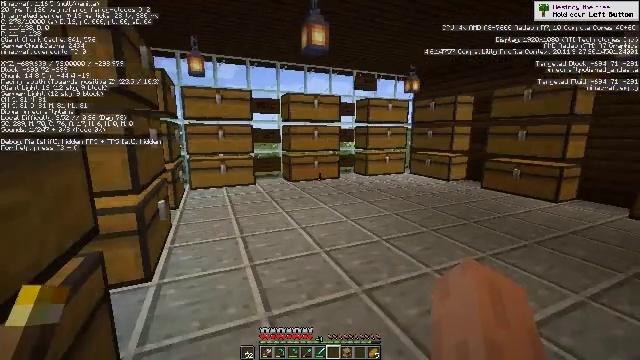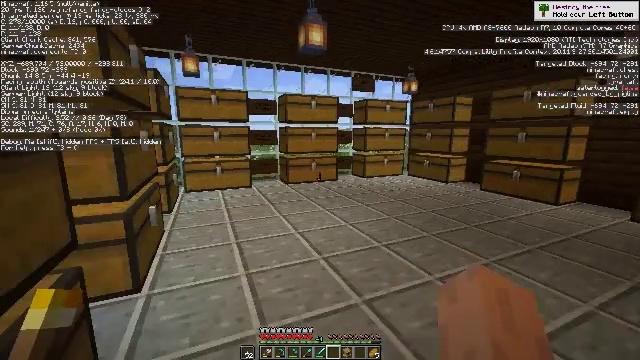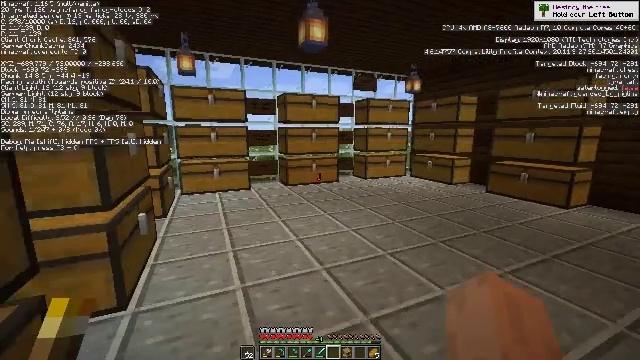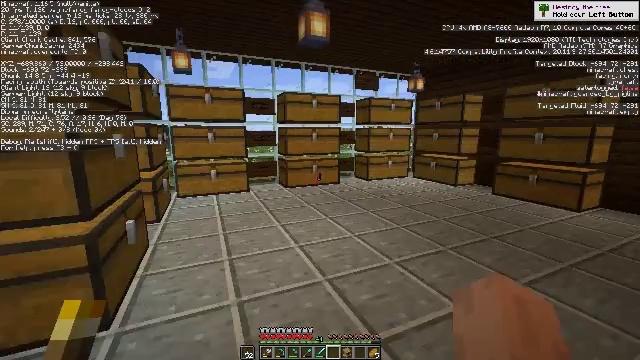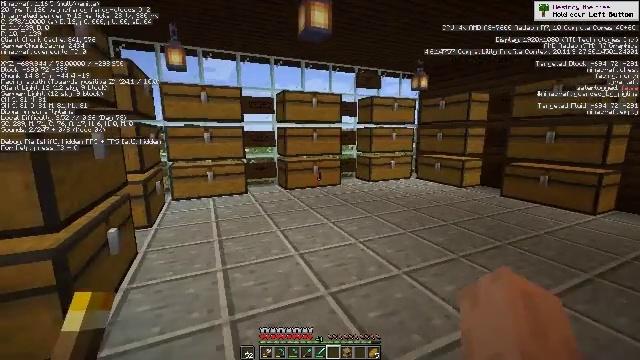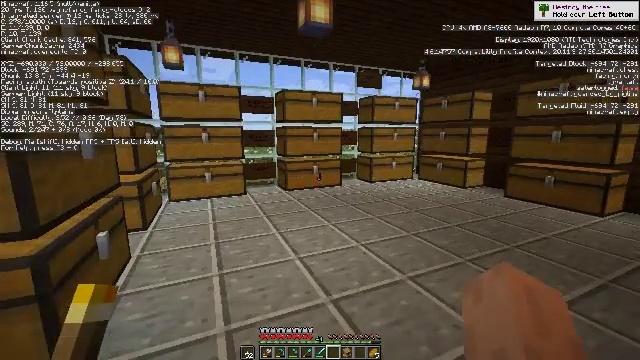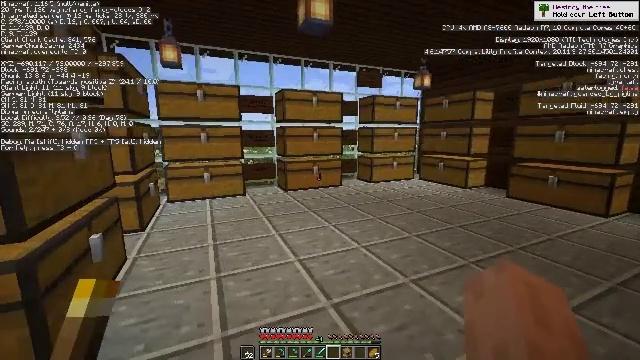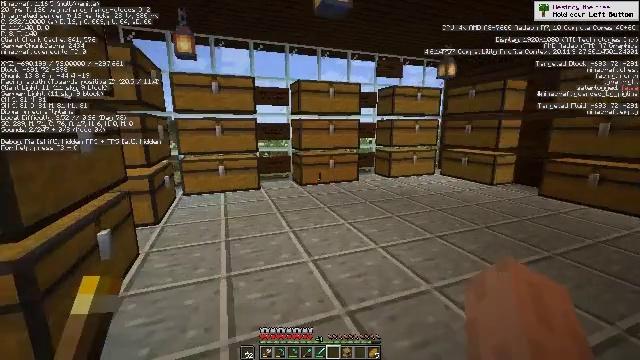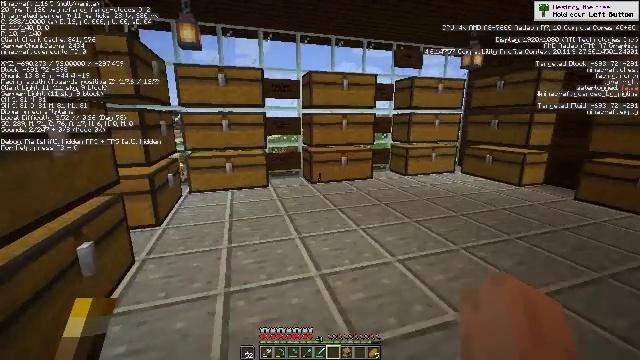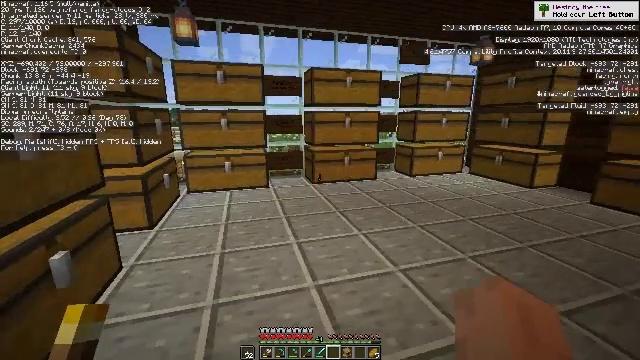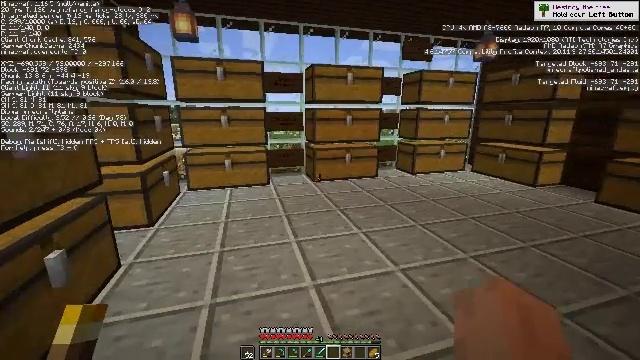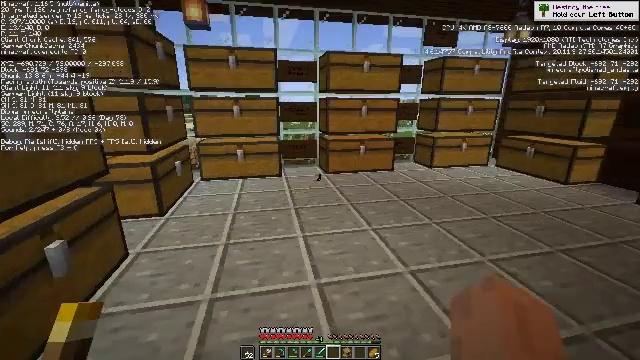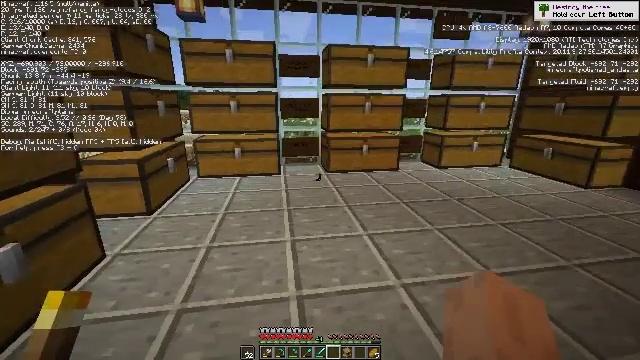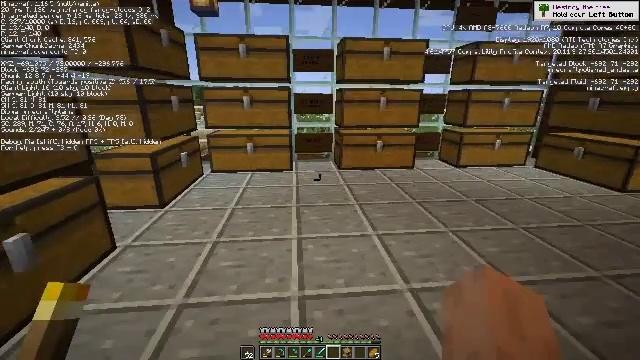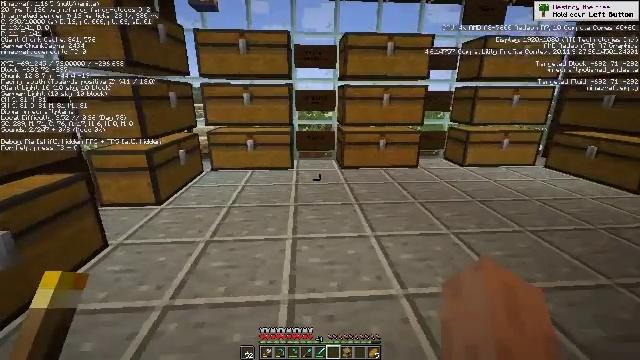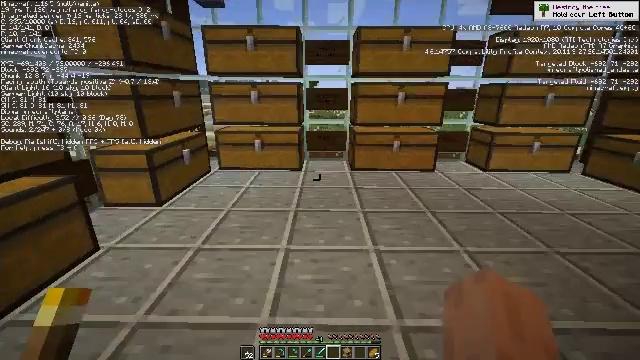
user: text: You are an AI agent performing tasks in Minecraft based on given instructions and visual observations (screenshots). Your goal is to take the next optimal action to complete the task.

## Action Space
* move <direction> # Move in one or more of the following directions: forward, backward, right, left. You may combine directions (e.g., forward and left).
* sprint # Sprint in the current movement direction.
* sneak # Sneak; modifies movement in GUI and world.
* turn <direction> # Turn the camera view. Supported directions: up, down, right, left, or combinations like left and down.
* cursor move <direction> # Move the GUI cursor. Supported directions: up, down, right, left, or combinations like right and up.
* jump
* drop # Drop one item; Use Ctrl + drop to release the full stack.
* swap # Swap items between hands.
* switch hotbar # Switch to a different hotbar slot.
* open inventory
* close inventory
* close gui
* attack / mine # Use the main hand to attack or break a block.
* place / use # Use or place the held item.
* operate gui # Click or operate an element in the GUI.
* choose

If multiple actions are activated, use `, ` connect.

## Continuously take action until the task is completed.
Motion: motion action
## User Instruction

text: Obtain a black bed by crafting it.
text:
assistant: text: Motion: move forward
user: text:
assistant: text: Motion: move forward
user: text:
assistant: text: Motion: move forward
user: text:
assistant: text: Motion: move forward
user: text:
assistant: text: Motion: move forward
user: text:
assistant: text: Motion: move forward
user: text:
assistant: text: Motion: move forward, turn left and down
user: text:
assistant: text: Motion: move forward, turn left and down
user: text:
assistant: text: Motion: move forward and move right, turn left
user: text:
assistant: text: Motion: move forward and move right
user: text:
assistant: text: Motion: move forward and move right, turn left and down
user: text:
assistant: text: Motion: move forward and move right, turn left
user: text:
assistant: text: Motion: move forward and move right, turn left
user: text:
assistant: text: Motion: move forward and move right, turn left
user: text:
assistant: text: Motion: move forward and move right, turn left
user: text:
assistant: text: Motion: move forward and move right, turn left
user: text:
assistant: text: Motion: move forward and move right, turn left
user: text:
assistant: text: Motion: move forward and move right, turn left
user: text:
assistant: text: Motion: move forward
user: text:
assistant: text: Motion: move forward
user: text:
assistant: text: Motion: move forward
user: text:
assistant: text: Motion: move forward, turn left
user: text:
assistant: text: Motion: move forward
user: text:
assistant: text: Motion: move forward
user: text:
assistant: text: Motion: move forward
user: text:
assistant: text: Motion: move forward
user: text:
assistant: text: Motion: move forward
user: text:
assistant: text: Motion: move forward
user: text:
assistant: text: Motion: move forward
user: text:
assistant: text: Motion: no_op